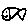
Label: fish